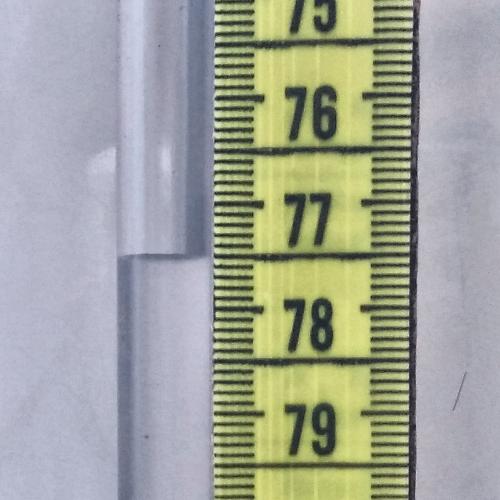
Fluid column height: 77.5 cm